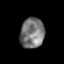
Tissue: prostate
Cell type: Epithelial cells
Senescence score: 0.3164
Nuclear area (px): 717
Mean DAPI intensity: 119.377